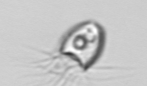
Label: Balanion